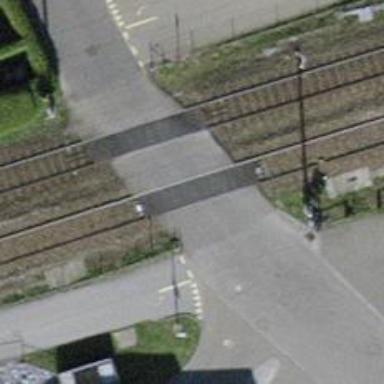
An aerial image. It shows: Level crossing with full barriers and lights.